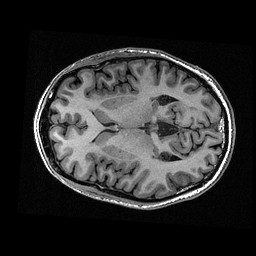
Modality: T1w
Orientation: axial
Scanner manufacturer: ge
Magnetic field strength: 3 T
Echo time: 0.00318 s